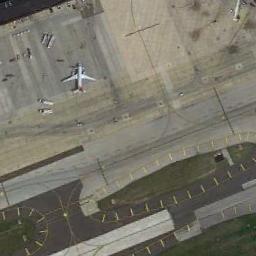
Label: airplane